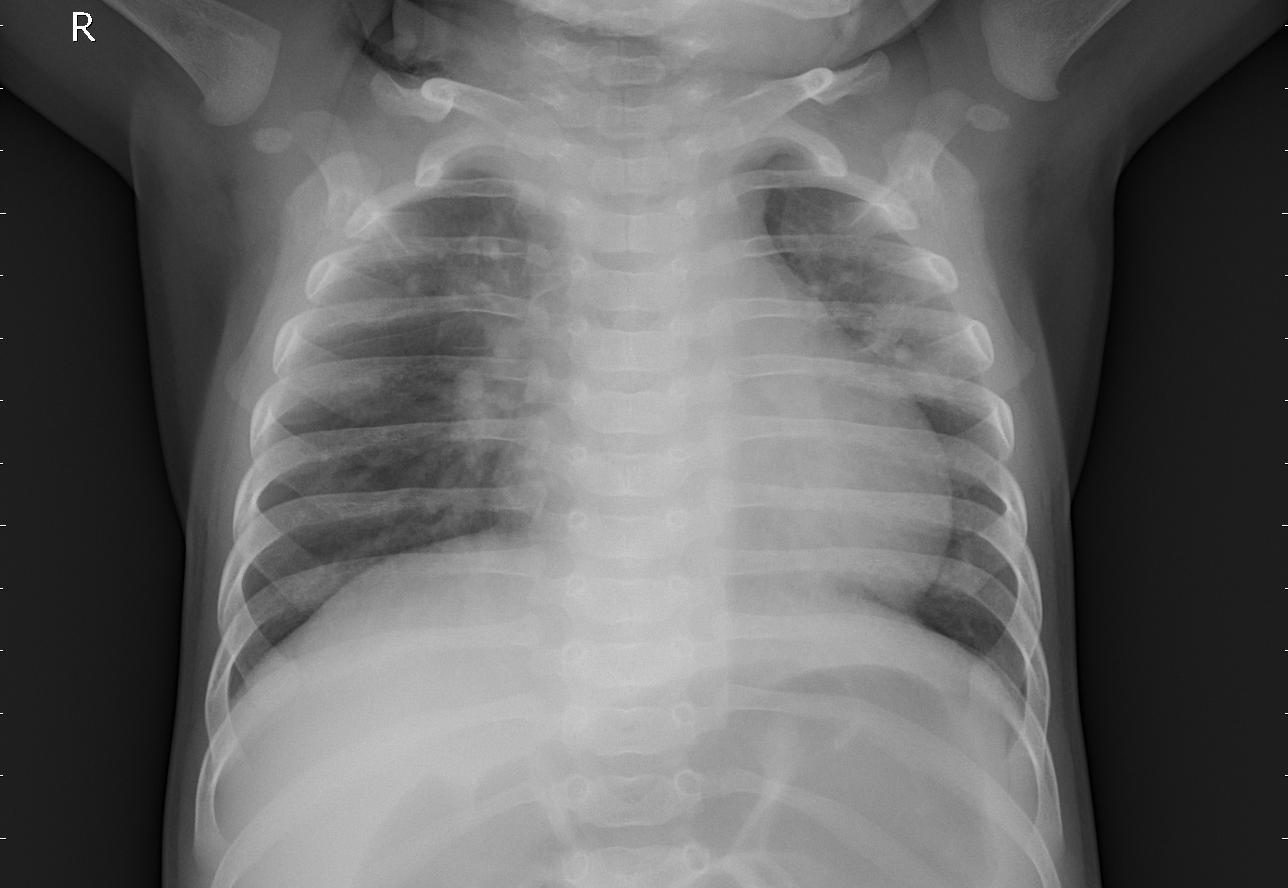
Diagnosis: PNEUMONIA